Question: I am in a situation what I can't figure this out. I have two .content div . First content div have header and some hidden block content.
2nd content div have 4 buttons. Clicking this each buttons bring up the related blocks. Blocks have different margin-top which is on my requirement.
what I am wanting is the header should keep the same distance proportion with all the blocks.
Like if "Block four button" is pressed Block 4 content will show and Header will move down keeping the same margin like block 1 do.

I tried with position fixed but his doesn't work that way.
Is this possible to Change the position of the header based on each Block content keeping the proportion with the help of jquery or js ? It would be really helpful for me. I am stuck on this really bad. I am not very good on jQuery and not able to make if this can be done with jquery.
<URL>
'''
<div class="content">
<div class="head">Head</div>
<div class="block" id="blk-1" style="margin-top:10px;">
Block 1 Content
</div>
<div class="block" id="blk-2" style="margin-top:50px;">
Block 2 Content
</div>
<div class="block" id="blk-3" style="margin-top:80px;">
Block 3 Content
</div>
<div class="block" id="blk-4" style="margin-top:120px;">
Block 4 Content
</div>
</div>
<div class="content">
<button type="button" class="blk-1"> Block One </button>
<button type="button" class="blk-2"> Block Two </button>
<button type="button" class="blk-3"> Block Three </button>
<button type="button" class="blk-4"> Block Four </button>
</div>
'''
'''
.content{
width:30%;
float:left;
margin-right:10px;
}
.head{
background:red;
height:20px;
}
.block{
height:40px;
background:#20ccfc;
display:none;
}
button{
margin-bottom:5px;
}
'''
'''
$('.blk-1').click(function(){
$(".block").hide();
$("#blk-1").fadeIn();
});
$('.blk-2').click(function(){
$(".block").hide();
$("#blk-2").fadeIn();
});
$('.blk-3').click(function(){
$(".block").hide();
$("#blk-3").fadeIn();
});
$('.blk-4').click(function(){
$(".block").hide();
$("#blk-4").fadeIn();
});
'''
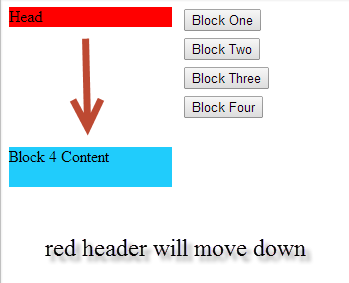
Answer: Is <URL> what you're looking for?
I took off the inline 'style' attributes and put it in the css, making the position of the .block 'div's based on the header's position. You can modify the header's position by adding an extra jquery function in each click event.